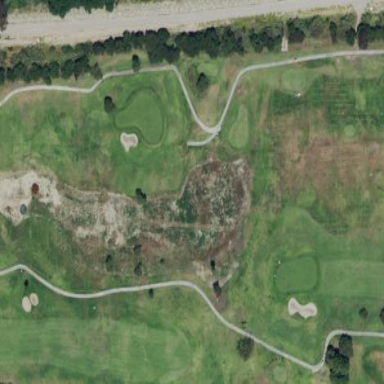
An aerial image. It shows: Golf bunker filled with natural sand.